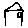
Label: house